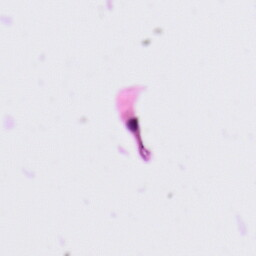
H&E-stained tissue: Tonsil